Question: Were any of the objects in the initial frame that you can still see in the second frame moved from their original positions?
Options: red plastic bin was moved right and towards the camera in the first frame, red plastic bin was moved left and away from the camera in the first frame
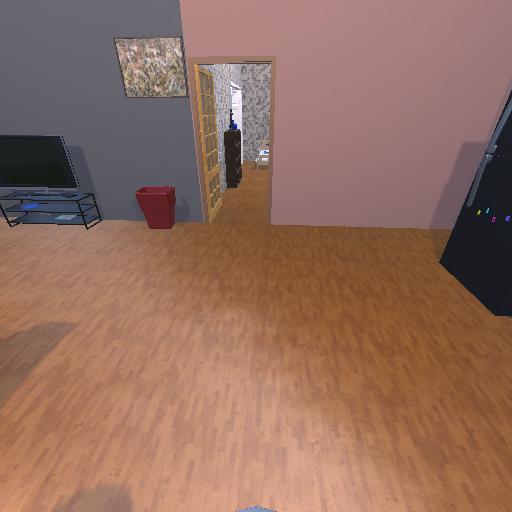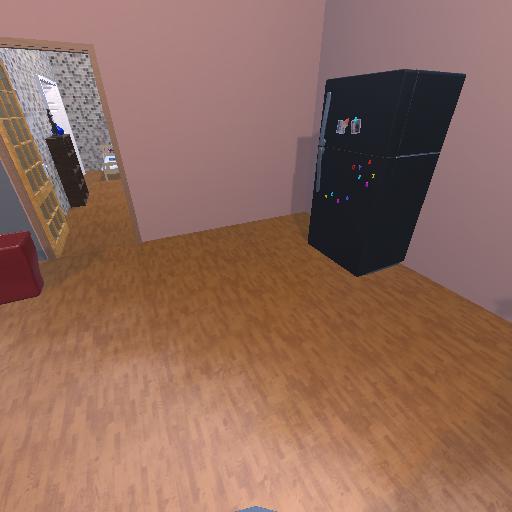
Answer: red plastic bin was moved right and towards the camera in the first frame